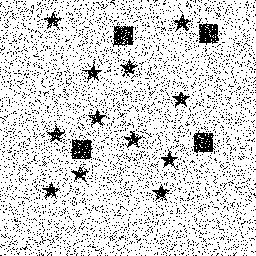
Squares: 4
Triangles: 0
Stars: 12
Total shapes: 16